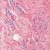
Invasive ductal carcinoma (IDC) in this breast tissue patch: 0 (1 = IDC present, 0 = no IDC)